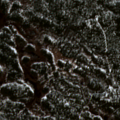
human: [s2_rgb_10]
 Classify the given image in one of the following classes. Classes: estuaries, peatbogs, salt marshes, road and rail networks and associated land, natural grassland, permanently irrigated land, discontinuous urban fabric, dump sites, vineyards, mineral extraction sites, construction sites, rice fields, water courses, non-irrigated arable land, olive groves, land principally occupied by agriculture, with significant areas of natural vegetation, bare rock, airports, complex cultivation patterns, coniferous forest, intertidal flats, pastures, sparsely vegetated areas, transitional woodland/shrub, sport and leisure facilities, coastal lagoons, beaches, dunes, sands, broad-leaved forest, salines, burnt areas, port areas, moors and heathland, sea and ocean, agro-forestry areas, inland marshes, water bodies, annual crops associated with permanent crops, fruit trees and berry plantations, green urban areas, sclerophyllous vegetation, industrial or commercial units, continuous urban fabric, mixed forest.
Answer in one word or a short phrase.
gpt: coniferous forest, transitional woodland/shrub, peatbogs